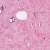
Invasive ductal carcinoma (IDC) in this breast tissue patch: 0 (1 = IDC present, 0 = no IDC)